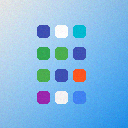
Screen state: on